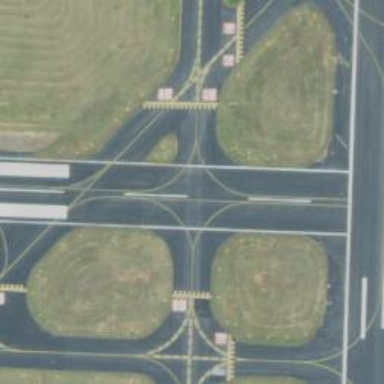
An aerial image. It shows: Image of taxiway at airport.